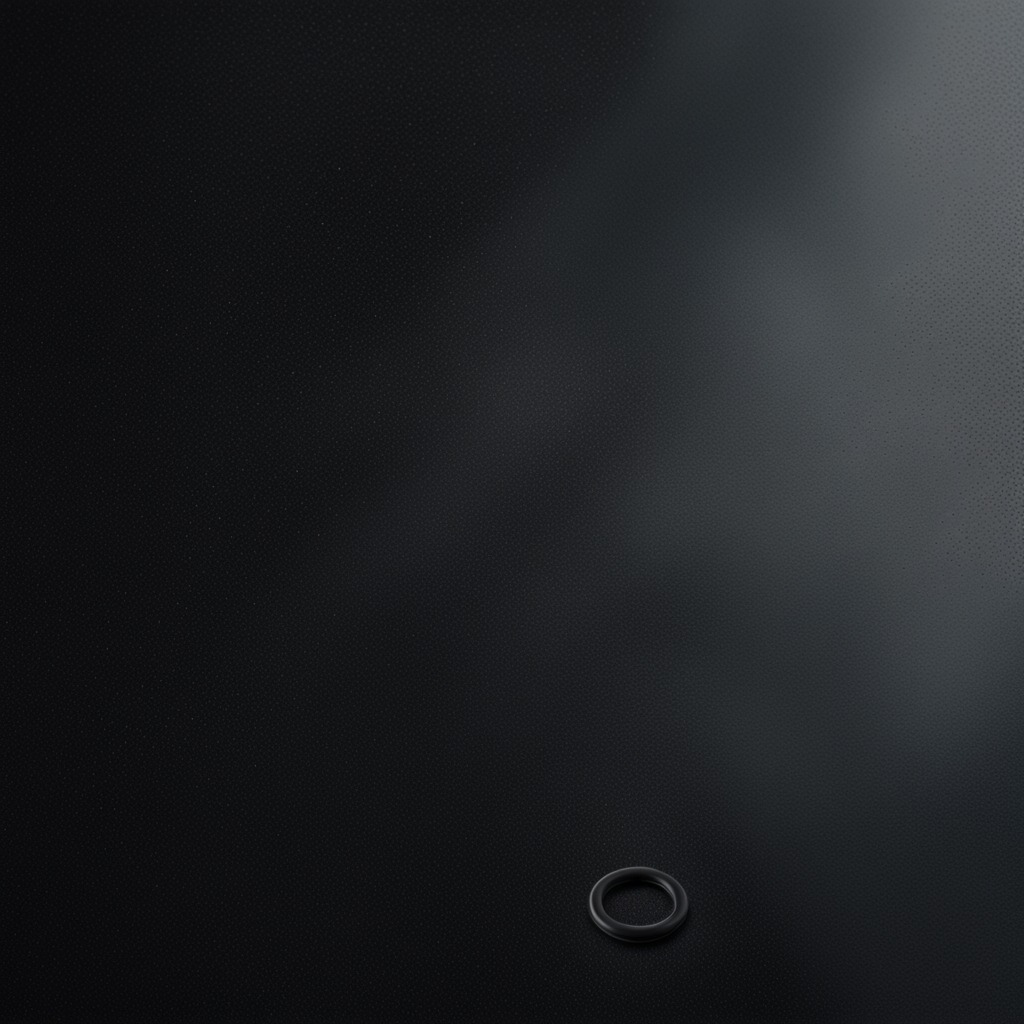
A rubber O-ring lies on the granite tabletop.